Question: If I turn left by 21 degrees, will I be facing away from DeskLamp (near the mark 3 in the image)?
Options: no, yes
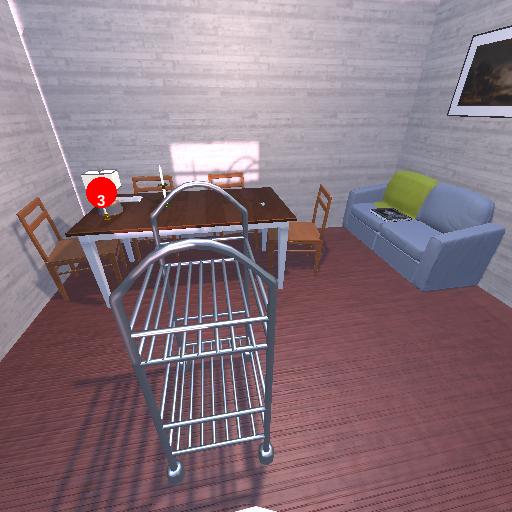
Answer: no